Aerial crown-view tile of a tropical tree (Barro Colorado Island, Panama), acquired 20240813:
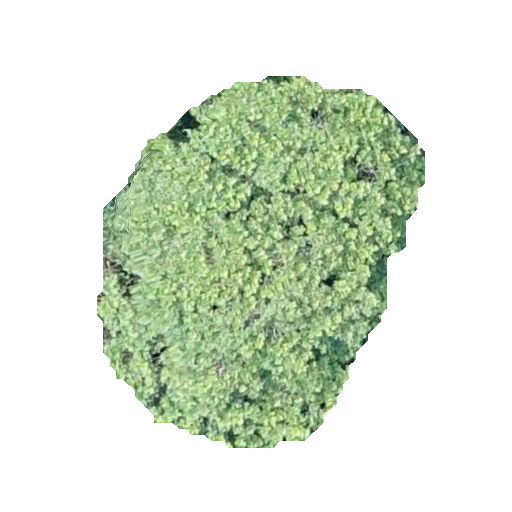
Species: Simarouba amara
GBIF accepted scientific name: Simarouba amara
Crown area: 134.162 m²